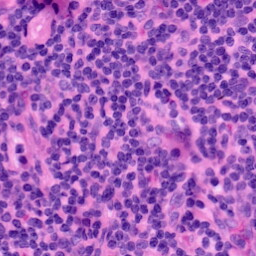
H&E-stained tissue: LymphNode